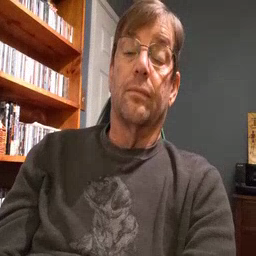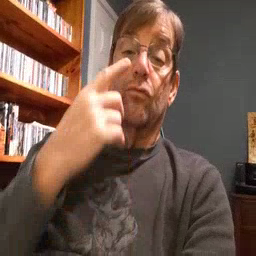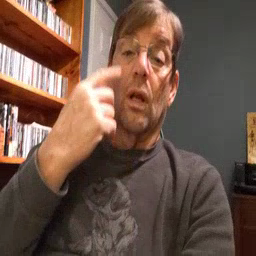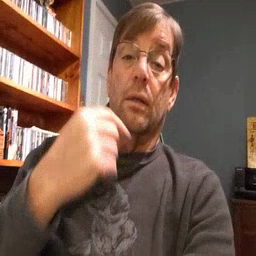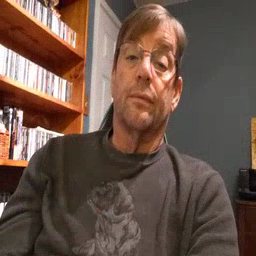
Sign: cry